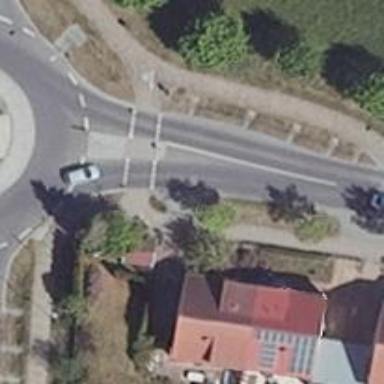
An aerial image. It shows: Road with "give way" sign.